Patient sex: M
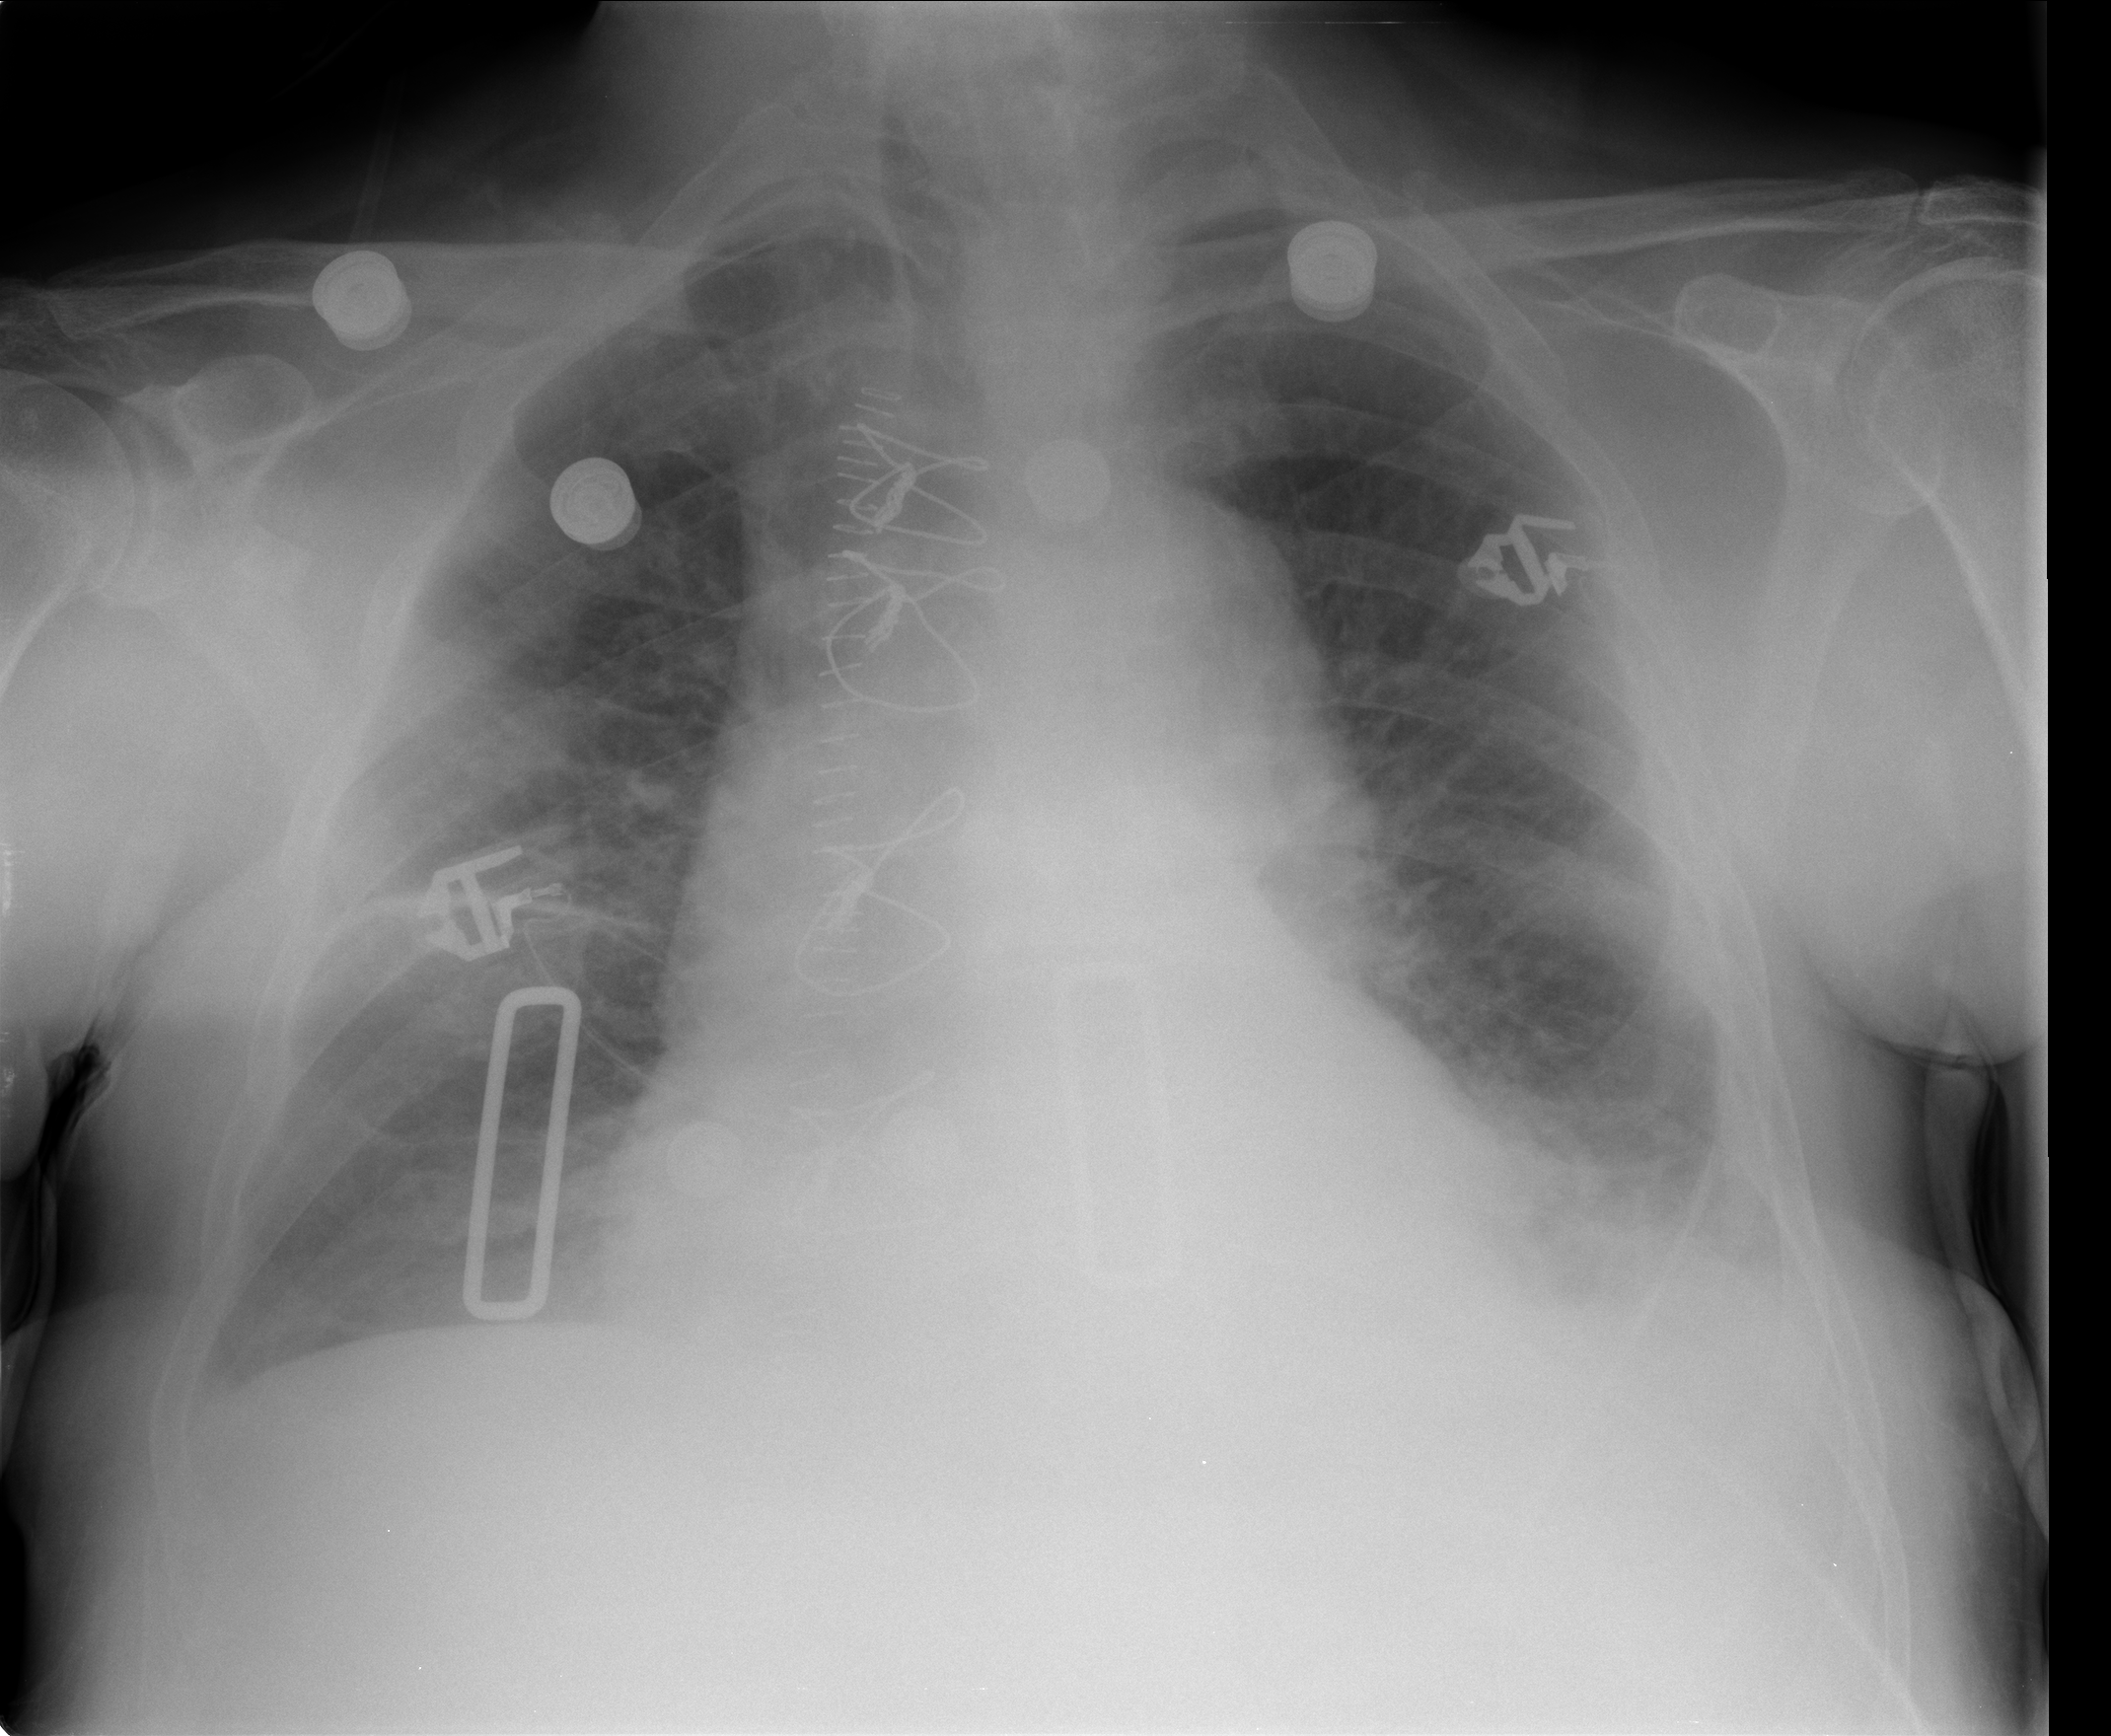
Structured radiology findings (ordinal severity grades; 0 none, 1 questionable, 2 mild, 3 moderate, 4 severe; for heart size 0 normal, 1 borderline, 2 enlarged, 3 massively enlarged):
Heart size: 1
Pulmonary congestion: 2
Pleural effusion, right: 1
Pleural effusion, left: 2
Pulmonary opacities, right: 0
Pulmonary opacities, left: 0
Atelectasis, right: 1
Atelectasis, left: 2